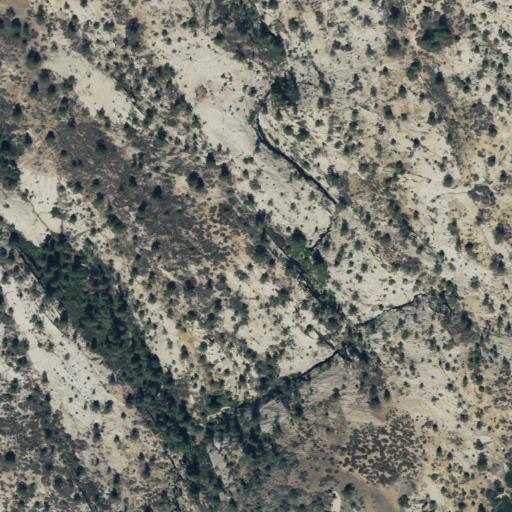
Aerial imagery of valley in Utah named Wildcat Canyon containing shrub, evergreen forest, and grassland